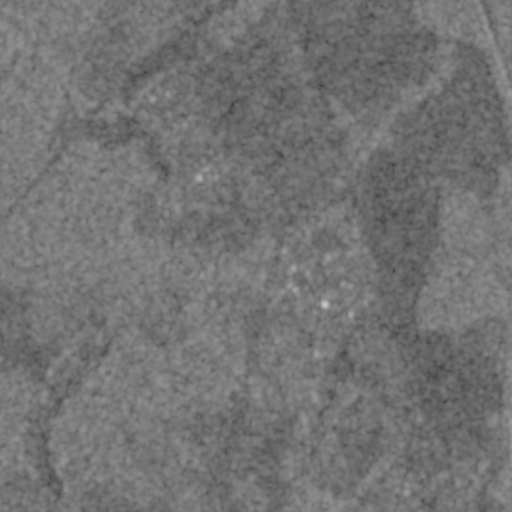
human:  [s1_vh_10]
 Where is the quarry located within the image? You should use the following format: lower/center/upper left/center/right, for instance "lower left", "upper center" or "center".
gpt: The quarry is located in the lower right of the image.
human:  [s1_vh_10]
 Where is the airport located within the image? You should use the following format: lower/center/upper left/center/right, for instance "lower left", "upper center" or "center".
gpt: There is no airport in the image.

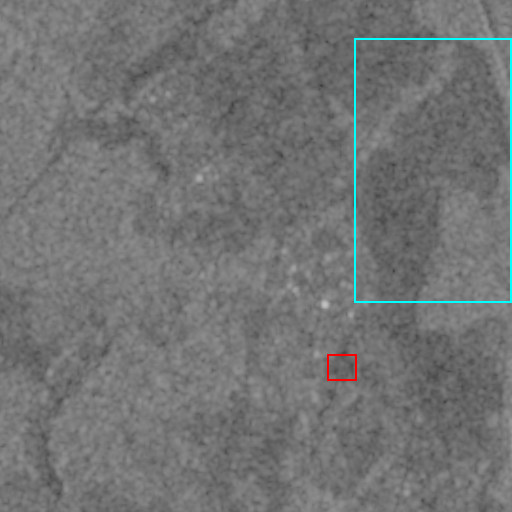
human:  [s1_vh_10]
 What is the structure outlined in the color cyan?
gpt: The structure outlined in cyan is a crop field.
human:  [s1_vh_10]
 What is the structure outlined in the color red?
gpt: The structure outlined in red is a quarry.
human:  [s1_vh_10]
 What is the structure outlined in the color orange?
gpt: There is no orange outline.